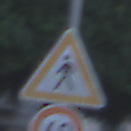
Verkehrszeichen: FussgaengerRechts
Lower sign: Geschwindigkeit40
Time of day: SunriseSunset
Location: Outdoor (Urban)
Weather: PartlyCloudy
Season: NotSpecified
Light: Natural